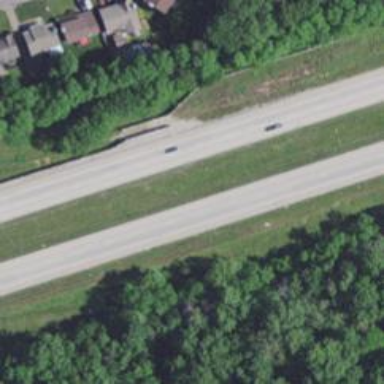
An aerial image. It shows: Motorway.